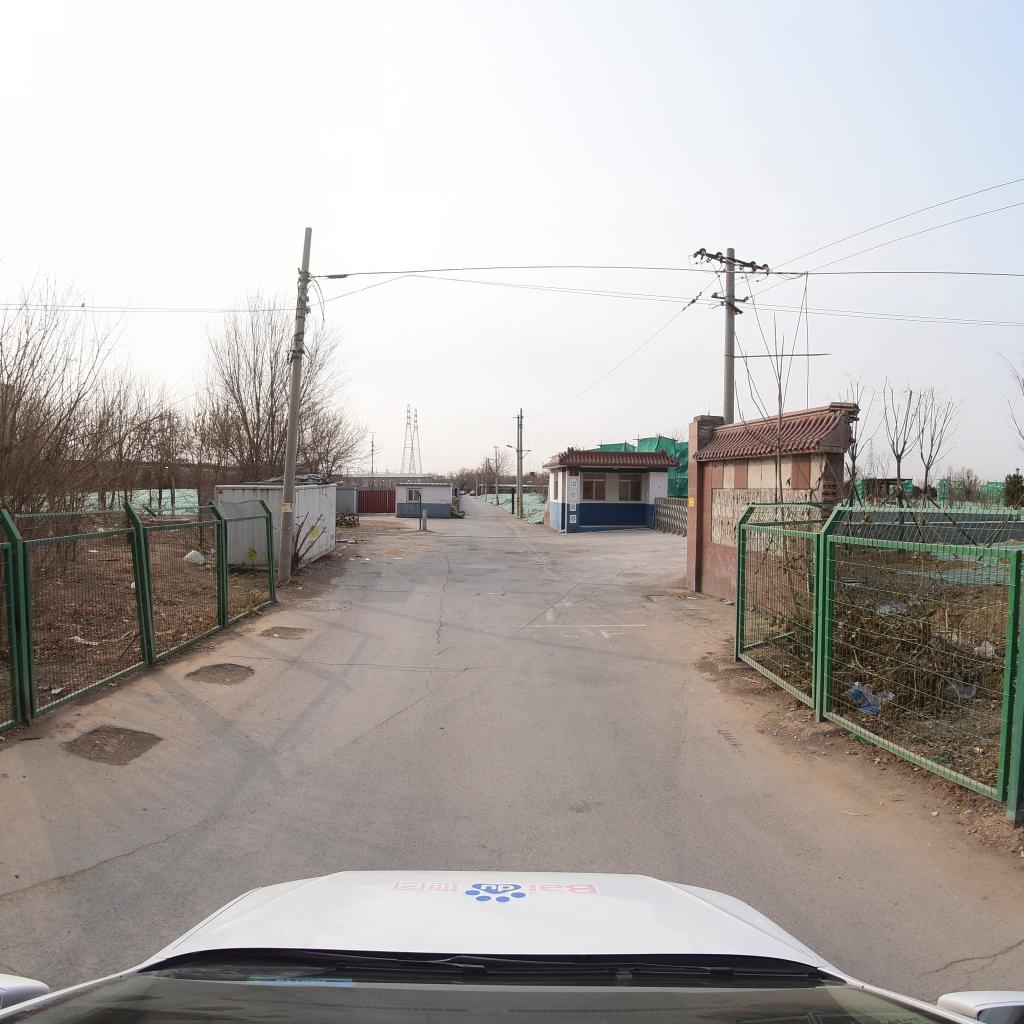
Region: Fengtai
Road damage annotations: manhole cover, pothole, transverse crack, pothole, pothole, longitudinal crack, longitudinal crack, transverse crack, longitudinal crack, longitudinal crack